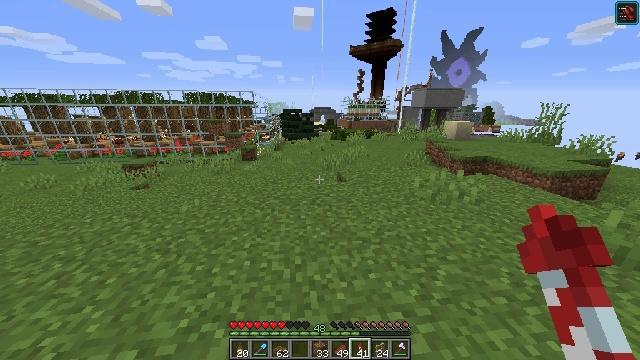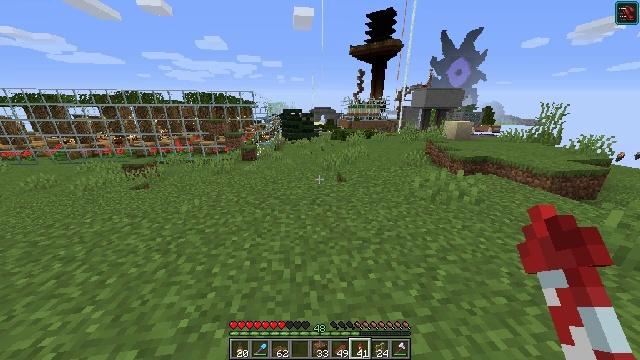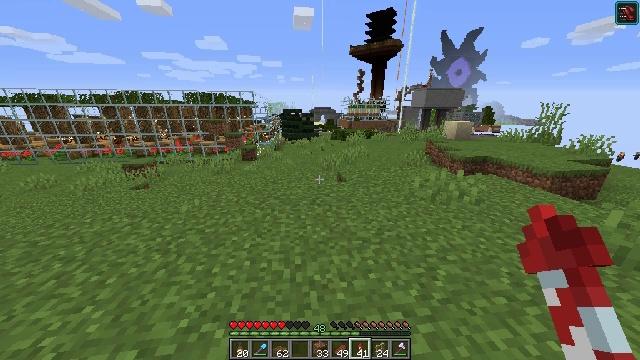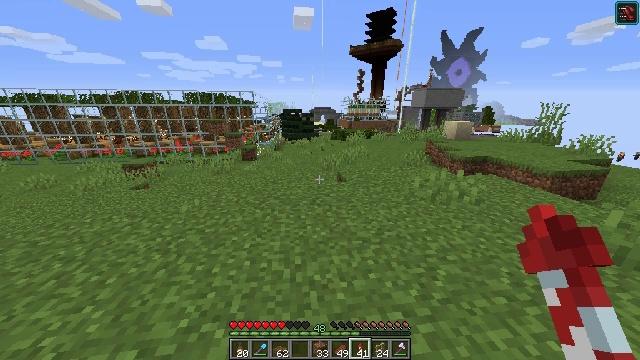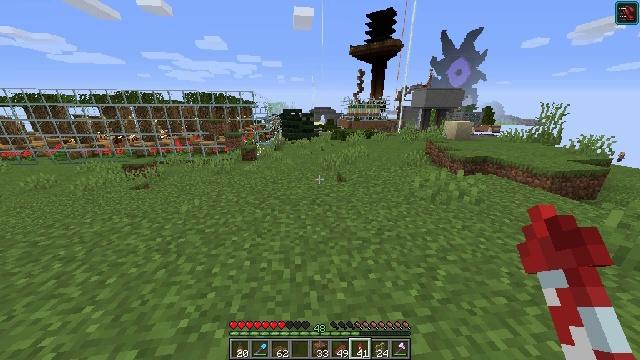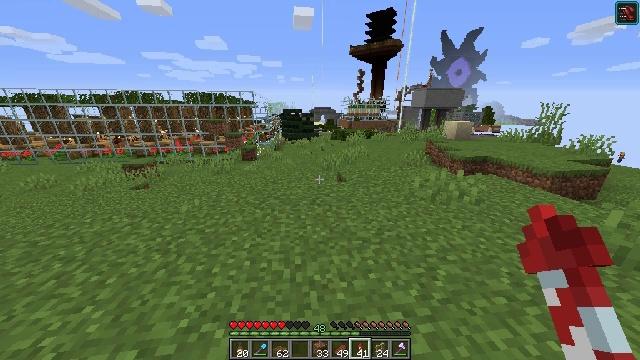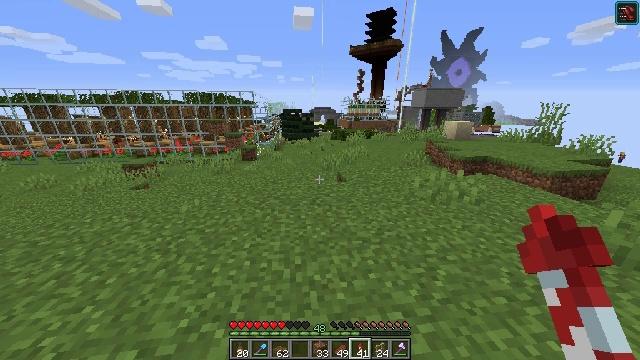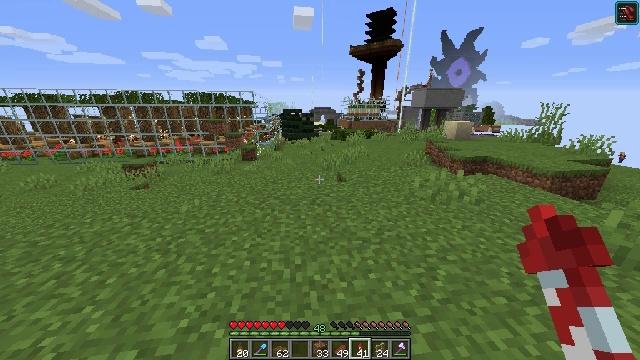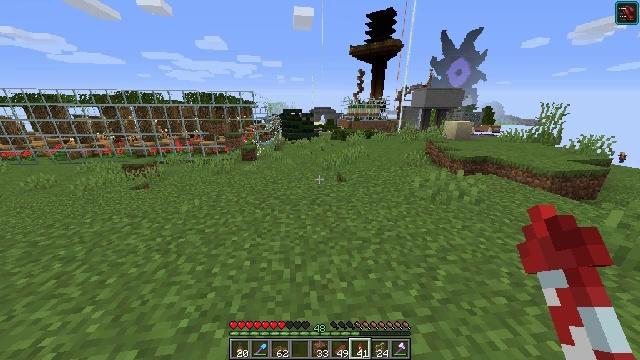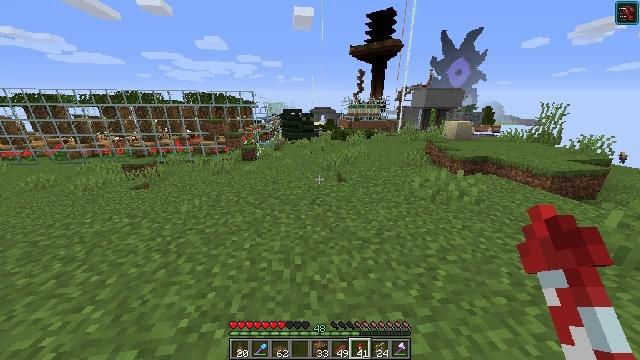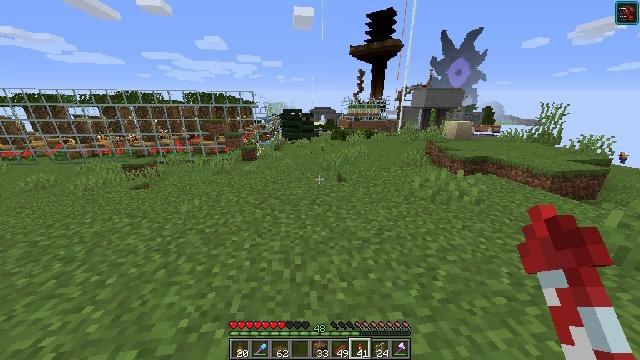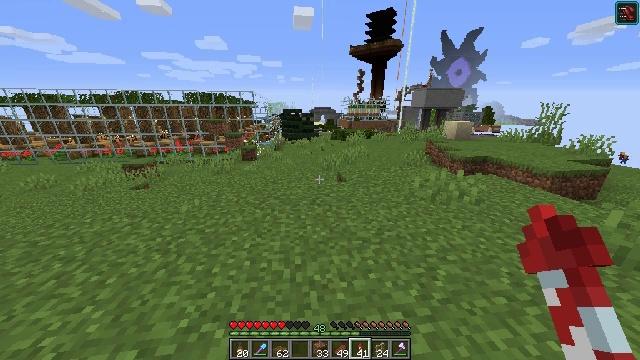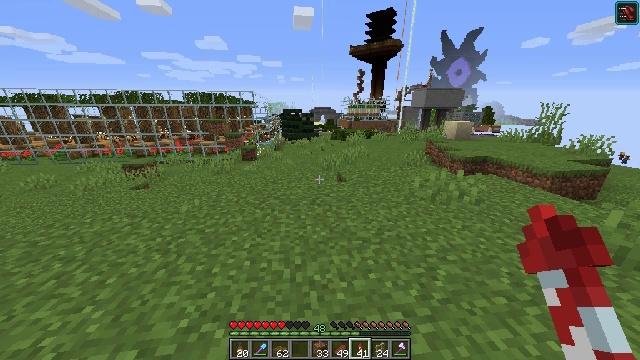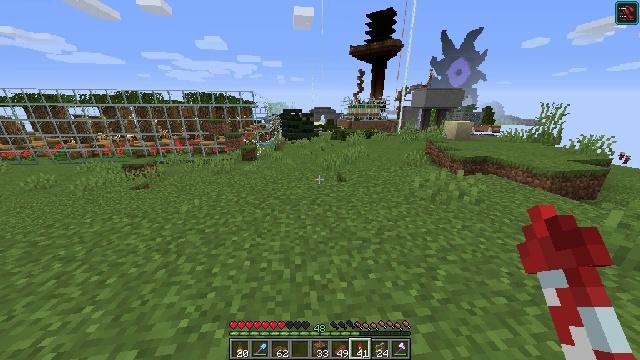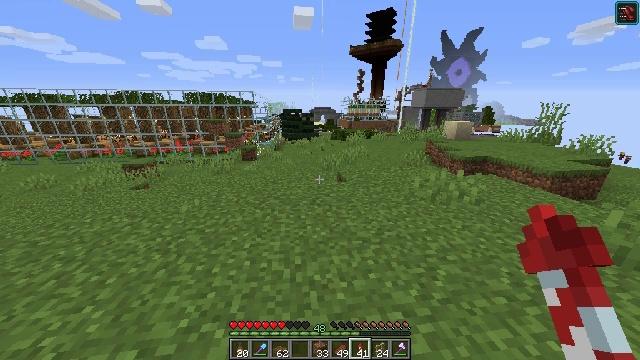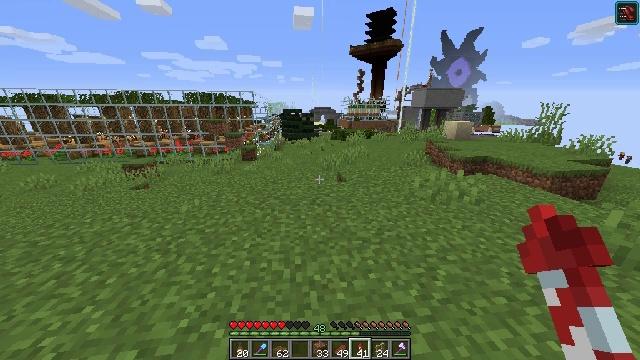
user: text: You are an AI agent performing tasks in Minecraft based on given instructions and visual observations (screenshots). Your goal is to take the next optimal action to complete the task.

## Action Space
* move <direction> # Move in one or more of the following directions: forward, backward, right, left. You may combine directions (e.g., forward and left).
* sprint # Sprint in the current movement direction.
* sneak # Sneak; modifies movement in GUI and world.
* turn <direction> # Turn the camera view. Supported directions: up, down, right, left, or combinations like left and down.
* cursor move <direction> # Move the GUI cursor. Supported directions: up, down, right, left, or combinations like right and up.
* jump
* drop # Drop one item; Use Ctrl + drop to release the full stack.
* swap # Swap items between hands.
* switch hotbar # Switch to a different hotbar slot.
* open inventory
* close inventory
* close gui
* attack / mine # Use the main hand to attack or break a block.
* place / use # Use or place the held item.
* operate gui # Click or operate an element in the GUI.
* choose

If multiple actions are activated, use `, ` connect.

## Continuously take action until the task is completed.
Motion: motion action
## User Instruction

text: Mine the spruce slab.
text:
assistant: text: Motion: no_op
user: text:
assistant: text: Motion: no_op
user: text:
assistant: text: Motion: no_op
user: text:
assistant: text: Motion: no_op
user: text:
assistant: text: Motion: no_op
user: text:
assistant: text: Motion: no_op
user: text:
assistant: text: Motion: no_op
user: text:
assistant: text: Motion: no_op
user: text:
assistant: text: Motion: no_op
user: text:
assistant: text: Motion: no_op
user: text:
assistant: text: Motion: no_op
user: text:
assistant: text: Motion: no_op
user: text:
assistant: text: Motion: no_op
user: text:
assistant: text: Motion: no_op
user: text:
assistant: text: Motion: no_op
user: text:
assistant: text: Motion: no_op
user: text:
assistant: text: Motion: no_op
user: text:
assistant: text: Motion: no_op
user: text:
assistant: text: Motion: no_op
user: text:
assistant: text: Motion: no_op
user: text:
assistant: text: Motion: no_op
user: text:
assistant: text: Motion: no_op
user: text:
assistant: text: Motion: no_op
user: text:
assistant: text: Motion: no_op
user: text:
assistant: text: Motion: no_op
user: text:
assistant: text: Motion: no_op
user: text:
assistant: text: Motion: no_op
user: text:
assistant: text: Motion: move forward
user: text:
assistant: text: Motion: move forward
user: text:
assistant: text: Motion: no_op